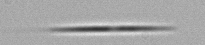
Label: pennate_Pseudo-nitzschia